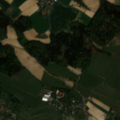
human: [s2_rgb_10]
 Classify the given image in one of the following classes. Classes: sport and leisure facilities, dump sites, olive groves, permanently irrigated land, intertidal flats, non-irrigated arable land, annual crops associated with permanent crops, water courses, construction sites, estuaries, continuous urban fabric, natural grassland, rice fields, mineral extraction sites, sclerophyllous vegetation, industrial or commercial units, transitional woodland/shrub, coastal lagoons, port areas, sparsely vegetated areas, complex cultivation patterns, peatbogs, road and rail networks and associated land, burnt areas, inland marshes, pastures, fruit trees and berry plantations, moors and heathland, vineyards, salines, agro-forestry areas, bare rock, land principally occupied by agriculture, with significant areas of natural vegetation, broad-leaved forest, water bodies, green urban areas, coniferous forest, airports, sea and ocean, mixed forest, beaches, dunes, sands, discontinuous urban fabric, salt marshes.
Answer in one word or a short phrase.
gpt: non-irrigated arable land, complex cultivation patterns, mixed forest